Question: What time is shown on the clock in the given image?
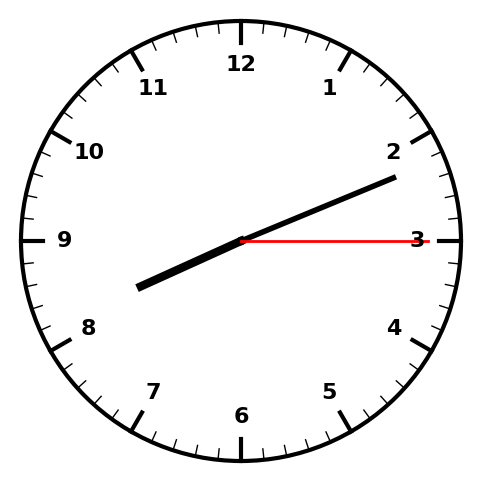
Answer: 08:11:15